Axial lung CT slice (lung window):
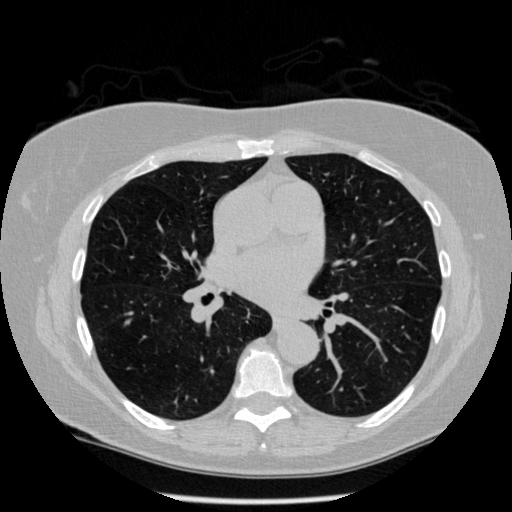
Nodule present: no